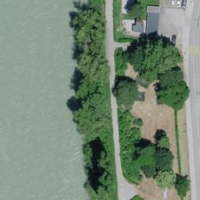
EUNIS habitat code: 54
Species observed at this site:
Prunus spinosa
Clematis vitalba